Interaction volume radius: 5 \u00c5
Interaction volume height: 35 \u00c5
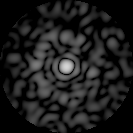
Disorder parameter: 0.8882